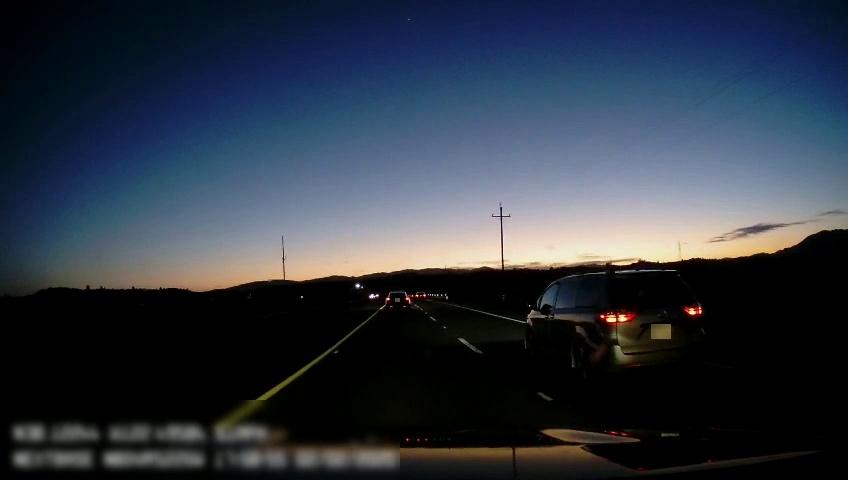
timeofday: Dusk/Dawn/Twilight
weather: Sunny
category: Drivable Space
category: Vehicles | SUV
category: Vehicles | SUV
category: Vehicles | SUV
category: Lanes | Current Lane
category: Lanes | Current Lane
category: Lanes | Current Lane